Interaction volume radius: 10 \u00c5
Interaction volume height: 20 \u00c5
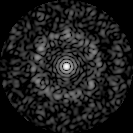
Disorder parameter: 0.7866